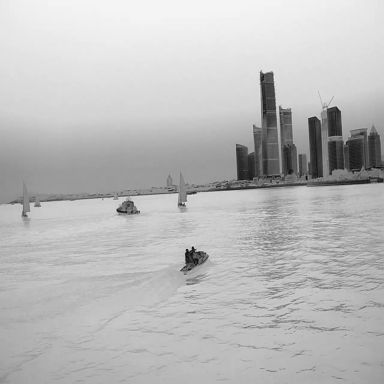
There are six objects shown in the infrared image, including two canoes, and four sailboats.